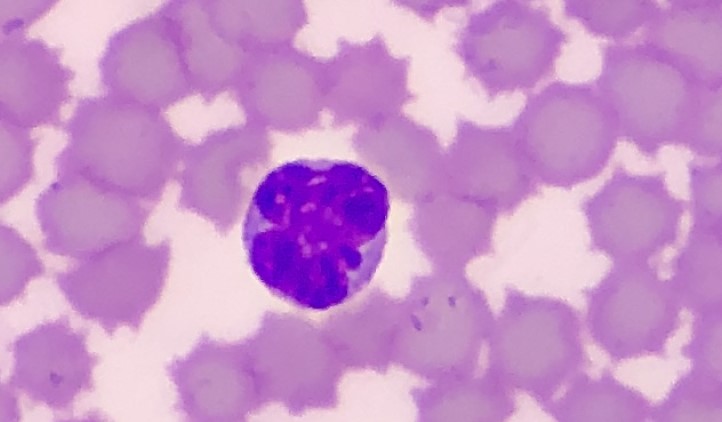
White blood cell type: Neutrophil